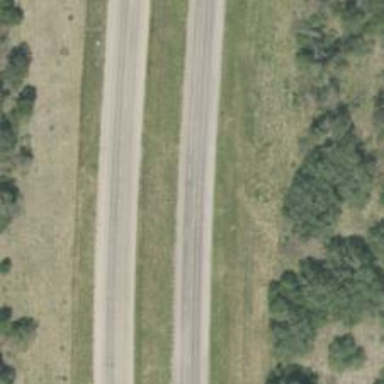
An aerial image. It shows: Asphalt road classified as primary highway with expressway characteristics.